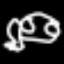
Label: frog